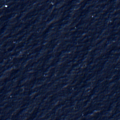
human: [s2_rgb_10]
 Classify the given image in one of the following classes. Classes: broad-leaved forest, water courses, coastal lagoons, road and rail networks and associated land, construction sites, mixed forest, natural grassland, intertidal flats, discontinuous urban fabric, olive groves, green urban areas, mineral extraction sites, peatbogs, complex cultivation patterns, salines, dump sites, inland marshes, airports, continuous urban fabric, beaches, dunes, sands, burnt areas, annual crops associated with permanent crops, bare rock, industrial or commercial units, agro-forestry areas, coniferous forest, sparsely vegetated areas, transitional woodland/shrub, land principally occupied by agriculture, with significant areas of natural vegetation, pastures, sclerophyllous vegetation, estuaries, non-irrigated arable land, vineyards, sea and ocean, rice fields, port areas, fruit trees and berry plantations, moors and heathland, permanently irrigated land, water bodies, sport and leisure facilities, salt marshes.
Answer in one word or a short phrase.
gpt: sea and ocean